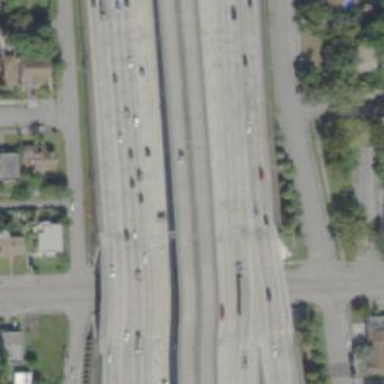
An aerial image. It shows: Motorway bridge with asphalt surface.